Question: I have TableView like this

and I want to pass data through segue different for every cell.
I have this code for every cell but I want different URL for each cell.
'''
var joj:NSURL = NSURL(string: "http://88.212.10.27:81/streams/joj.m3u8")
moviePlayer = MPMoviePlayerController(contentURL: joj)
moviePlayer.view.frame = CGRect(x: 0, y: 0, width: self.view.frame.size.width, height: self.view.frame.size.height)
moviePlayer.view.sizeToFit()
self.view.addSubview(moviePlayer.view)
moviePlayer.fullscreen = true
moviePlayer.controlStyle = MPMovieControlStyle.Embedded
'''
like in obj c - isEqualToString "Markiza"
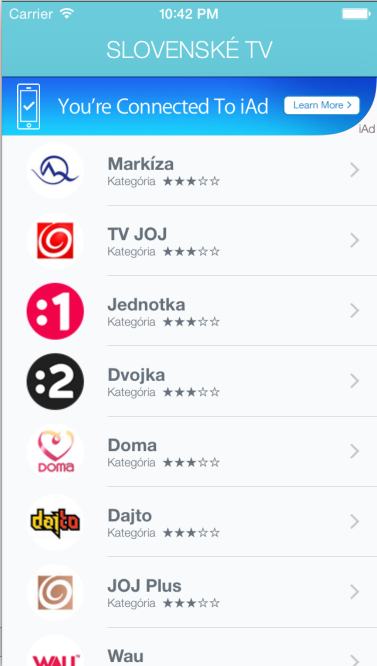
Answer: To do this you need to override prepareForSegue method where you will be able to access your next view controller properties.
for example:
'''
override func prepareForSegue(segue: UIStoryboardSegue, sender: AnyObject?) {
var nextViewController : NextViewController = segue.destinationViewController as NextViewController
var indexPath = self.tableview.indexPathForSelectedRow() //get index of data for selected row
nextViewController.url = self.urlsArray.objectAtIndex(indexPath.row) // get data by index and pass it to second view controller
}
}
'''
Code in the nextView controller
'''
override func viewDidLoad() {
super.viewDidLoad()
var joj:NSURL = NSURL(self.url) //this url is a property of your view controller which you use pass data between view controllers using prepareForSegueMethod
moviePlayer = MPMoviePlayerController(contentURL: joj)
moviePlayer.view.frame = CGRect(x: 0, y: 0, width: self.view.frame.size.width, height: self.view.frame.size.height)
moviePlayer.view.sizeToFit()
self.view.addSubview(moviePlayer.view)
moviePlayer.fullscreen = true
moviePlayer.controlStyle = MPMovieControlStyle.Embedded
}
'''